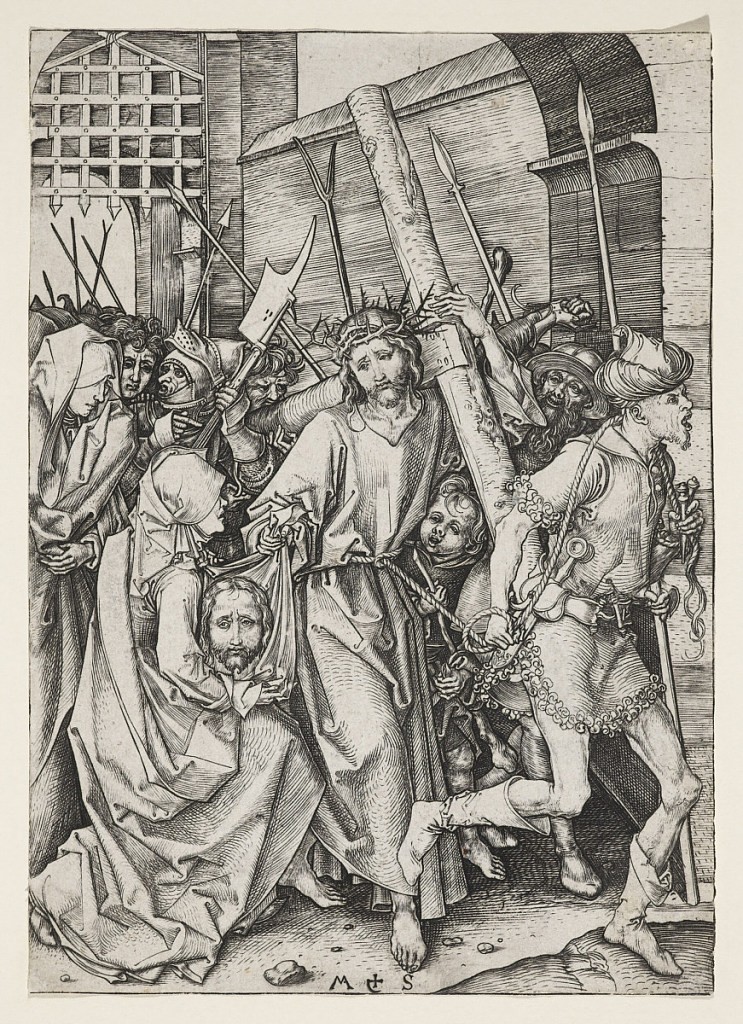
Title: Christ Carrying the Cross (Road to Calvary), from series The Passion of Christ
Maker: Martin Schongauer, German, 1450–1491
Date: ca. 1485
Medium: Engraving on laid paper
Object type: Print
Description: Christ is shown in the center of the composition, carrying the cross. He moves toward the right, followed by a large crowd, and preceded by a man holding a rope attached to the waist of Christ.